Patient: sex M, age 42
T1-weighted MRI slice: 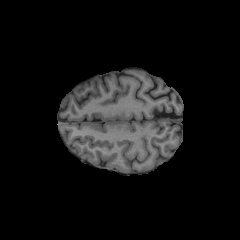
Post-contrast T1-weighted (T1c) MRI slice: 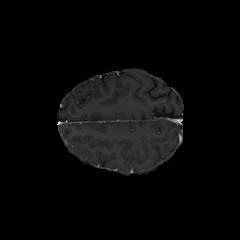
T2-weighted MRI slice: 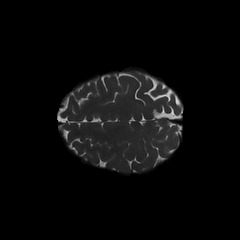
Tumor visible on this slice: no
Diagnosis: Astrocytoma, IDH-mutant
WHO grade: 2